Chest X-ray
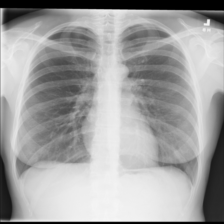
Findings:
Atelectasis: negative
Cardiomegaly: negative
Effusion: negative
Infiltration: negative
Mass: negative
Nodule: negative
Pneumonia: negative
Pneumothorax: negative
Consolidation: negative
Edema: negative
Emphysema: negative
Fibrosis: negative
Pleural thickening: negative
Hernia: negative